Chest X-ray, PA view. Patient: 38 years old, sex M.
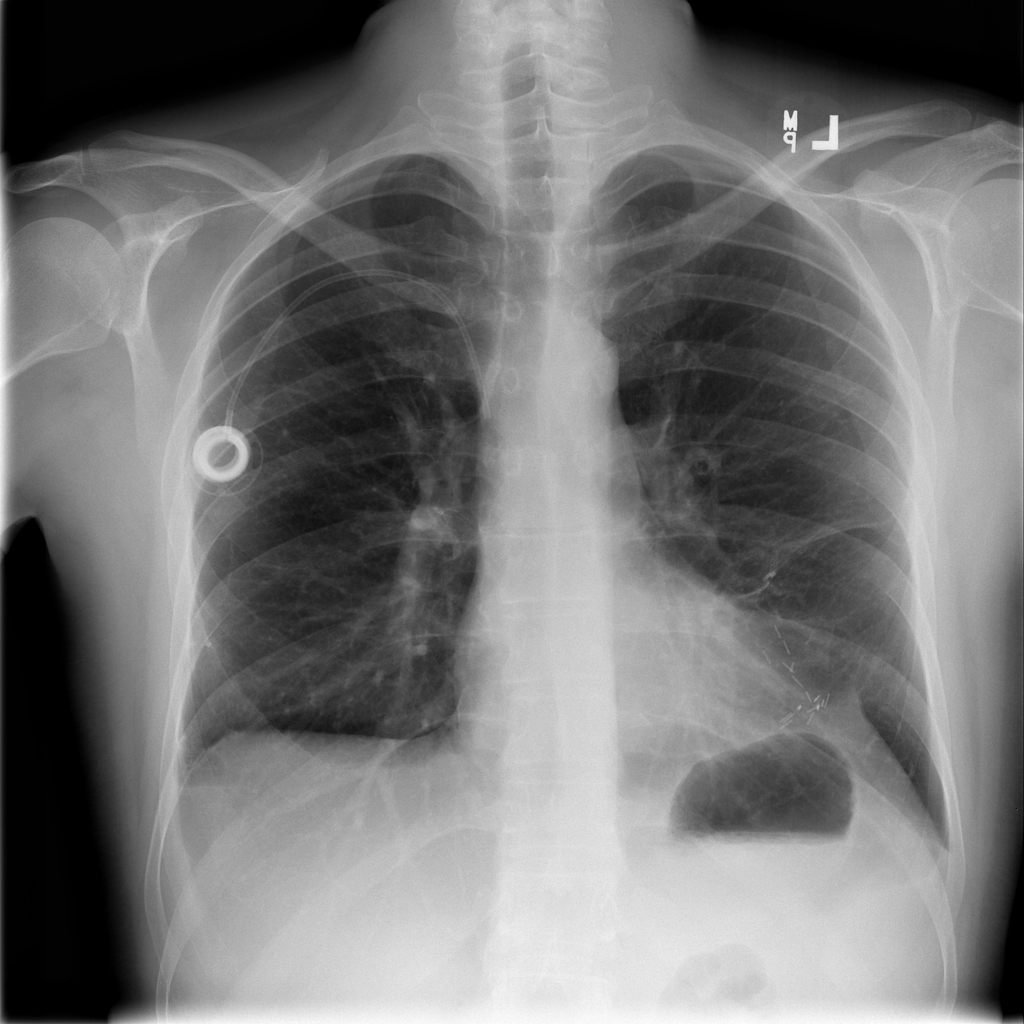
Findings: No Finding